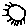
Label: sun